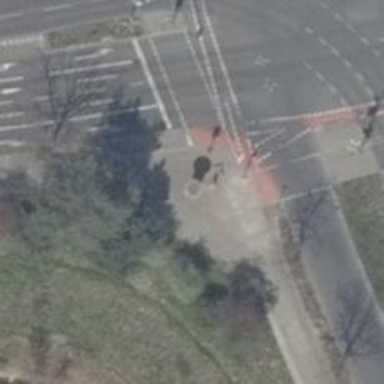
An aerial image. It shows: Advertising column.